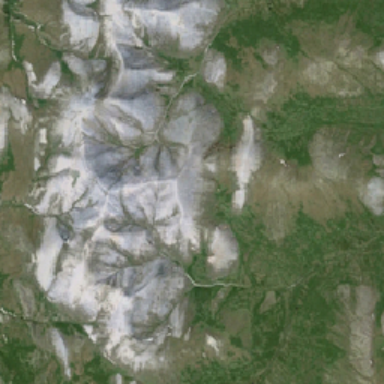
This is a partially icy mountain .